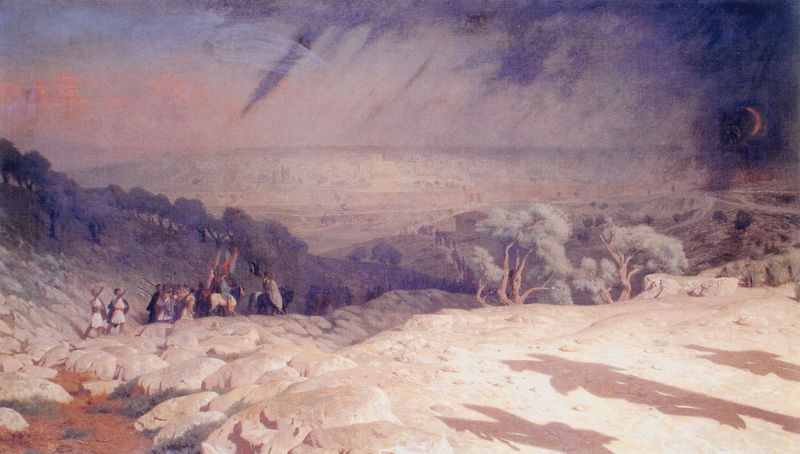
Titel: Jerusalem
Künstler: Jean-Léon Gérôme
Institution: Paris, Musée d’Orsay
Schlagwörter: baum, felsen, himmel, schatten, weiß, wolken, bäume, landschaft, sand, stadt, männer, straße, haus, weg, leute, hügel, tal, wald, pferd, pferde, reiter, reiten, ritt, fahnen, fahne, gebirge, wüste, zug, soldaten, zeigen, mondlicht, regen, karawane, schild, mond, kreuz, marsch, kreuzigung, krieger, wanderung, standarten, kreuzritter, bäumen, trockenheit